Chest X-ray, PA view. Patient: 55 years old, sex F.
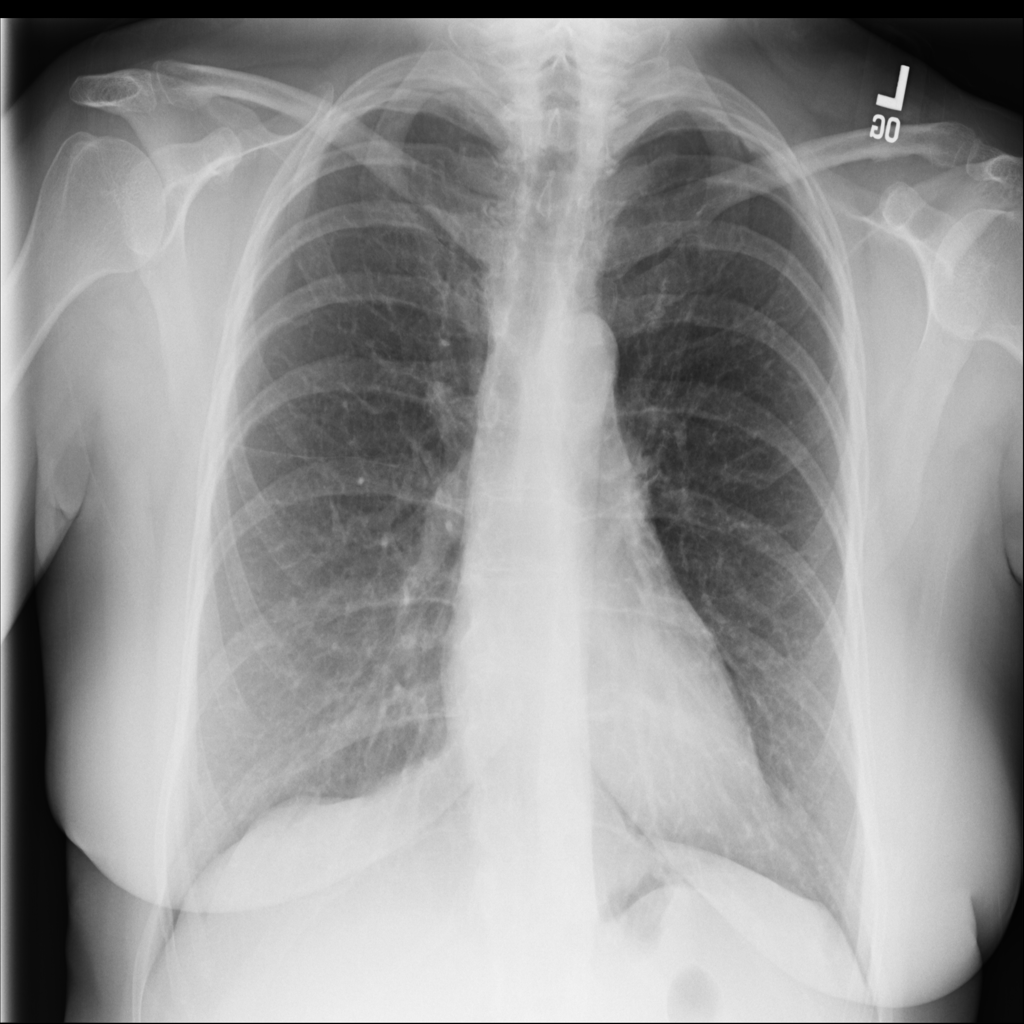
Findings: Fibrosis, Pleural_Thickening